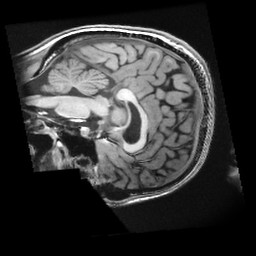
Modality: T1w
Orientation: sagittal
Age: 23
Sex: male
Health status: healthy
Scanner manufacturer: ge
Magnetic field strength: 3 T
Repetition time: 0.008344 s
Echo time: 0.003112 s